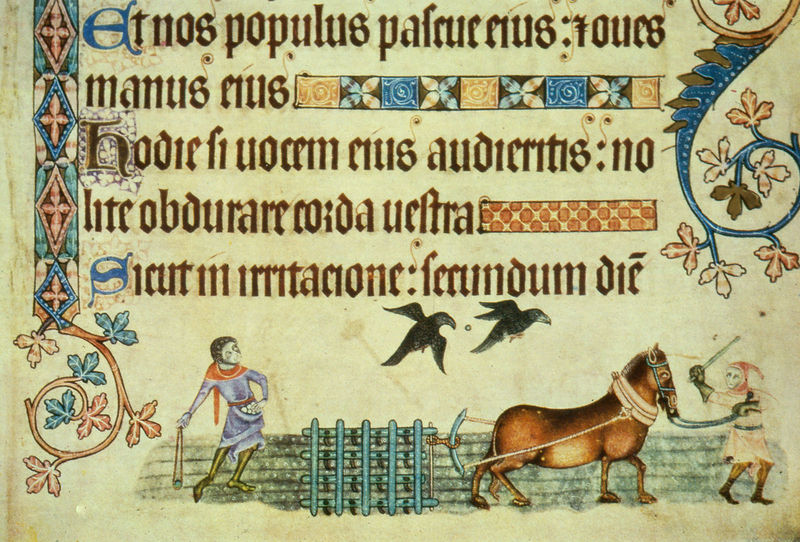
Titel: Luttrell Psalter (England)
Institution: London, British Library (BL)
Schlagwörter: blätter, mann, menschen, blumen, zeichnung, tier, ornament, alt, bibel, geschichte, feld, vögel, bauern, pferd, ranken, zügel, schrift, acker, lila, vergilbt, ornamente, bauer, buch, druck, text, buchstaben, peitsche, ranke, mittelalter, pflug, pflügen, keule, raben, schrif, kalligrafie, egge